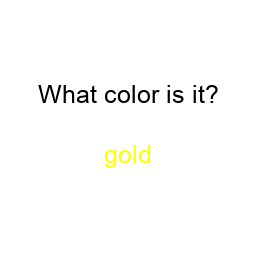
Color: yellow
Color name shown: gold
Background color: white
Question text color: black